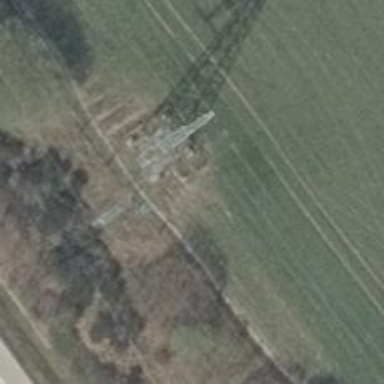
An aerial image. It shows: Power tower.